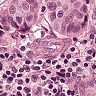
Metastatic tissue present: yes